Field crop: maize
Growth stage: 2
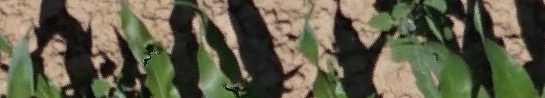
Species: maize